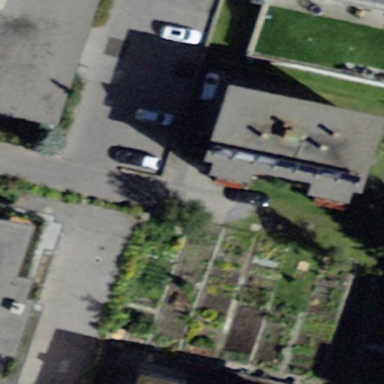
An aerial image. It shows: Building with flat roof.